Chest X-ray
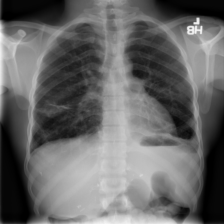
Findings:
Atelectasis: negative
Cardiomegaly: negative
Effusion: negative
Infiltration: positive
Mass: positive
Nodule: negative
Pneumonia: negative
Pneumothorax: negative
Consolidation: negative
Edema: negative
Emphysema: negative
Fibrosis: negative
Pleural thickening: negative
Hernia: negative